Question: I'm trying to create a grid with columns. The problem is that once a column is bigger than the other, the next column won't float to the left anymore. Is there anyway I can fix this?

The code for the column is simple:
'''
.column { width: 320px; float: left; }
'''
I want to avoid defining a height or use a float: right.
Thank you
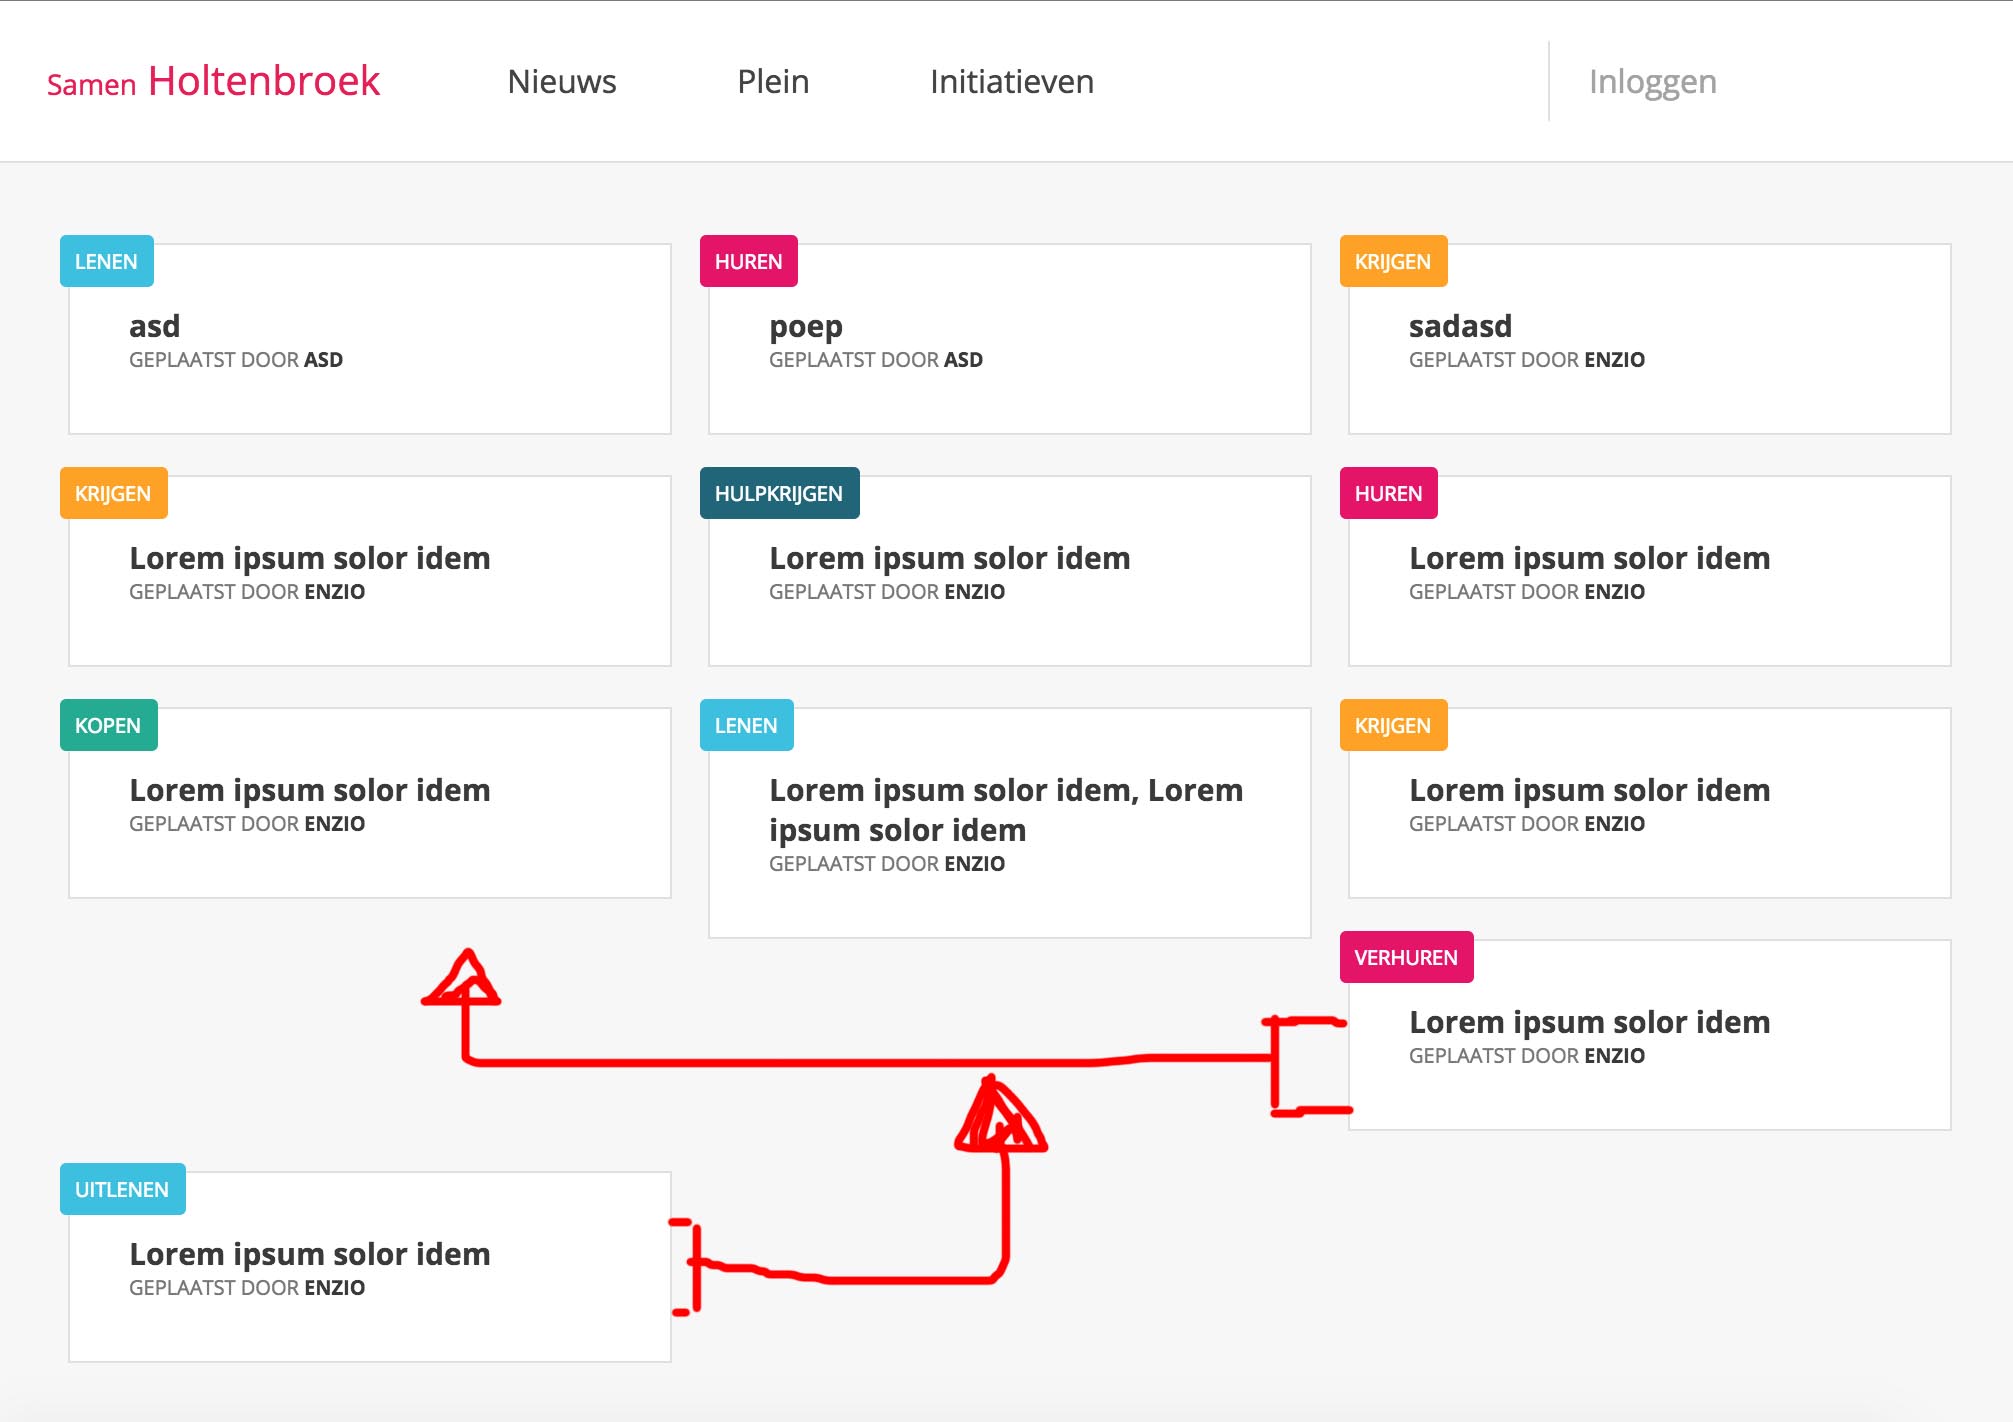
Answer: Adding clear fix by using 'nth-child' could be a solution.
'''
.column:nth-child(3n+1) {
clear: both; /* on row 4,7,10,13,16... */
}
'''
Demo: <URL>